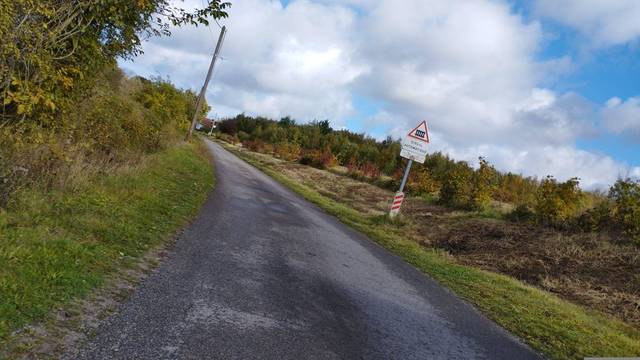
Region: France
Coordinates: 50.309, 2.821